Interaction volume radius: 10 \u00c5
Interaction volume height: 35 \u00c5
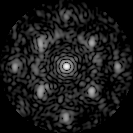
Disorder parameter: 0.4514